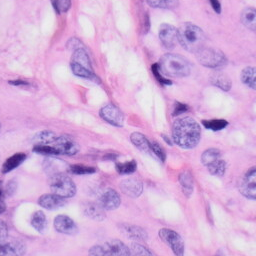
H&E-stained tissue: Skin